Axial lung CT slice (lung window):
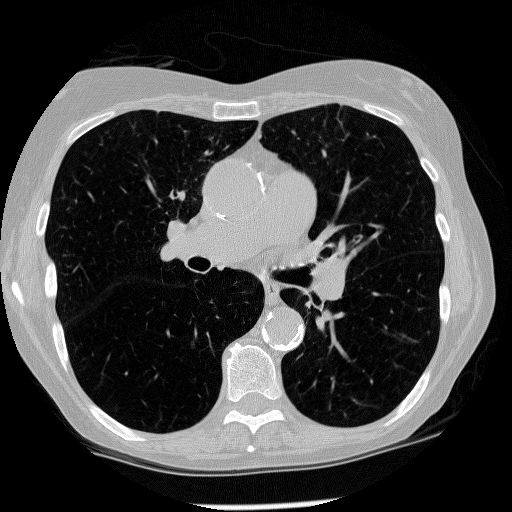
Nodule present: no